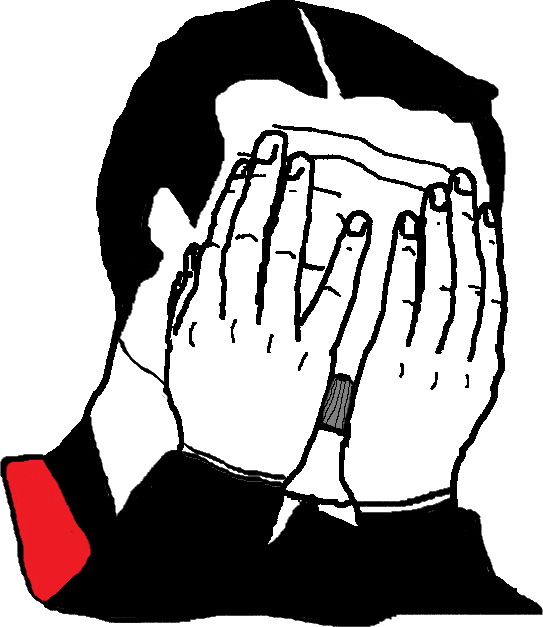
Label: 5_Crying_Wojak